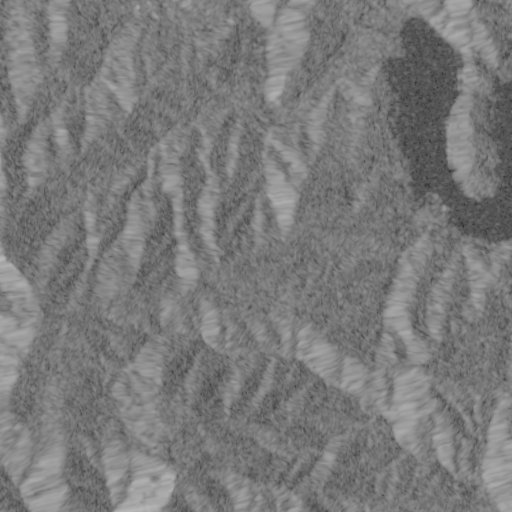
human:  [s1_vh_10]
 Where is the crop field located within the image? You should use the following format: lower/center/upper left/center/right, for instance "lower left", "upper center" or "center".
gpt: The crop field is located in the upper left of the image.
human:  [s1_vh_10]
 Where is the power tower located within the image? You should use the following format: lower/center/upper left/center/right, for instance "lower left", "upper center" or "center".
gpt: The power tower is located in the upper right of the image.
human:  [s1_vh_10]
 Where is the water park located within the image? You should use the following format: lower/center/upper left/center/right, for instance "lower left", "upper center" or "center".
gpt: The water park is located in the center right of the image.
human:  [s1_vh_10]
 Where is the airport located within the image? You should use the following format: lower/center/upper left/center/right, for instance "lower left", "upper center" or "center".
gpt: There is no airport in the image.

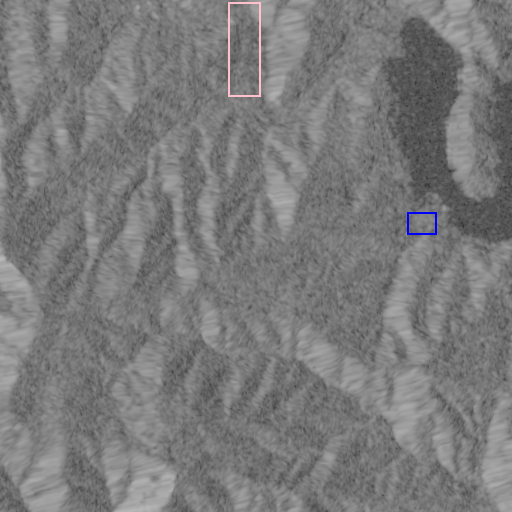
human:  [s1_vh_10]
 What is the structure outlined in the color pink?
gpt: The structure outlined in pink is a park.
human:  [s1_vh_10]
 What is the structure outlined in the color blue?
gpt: The structure outlined in blue is a water park.
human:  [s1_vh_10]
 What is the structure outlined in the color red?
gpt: There is no red outline.